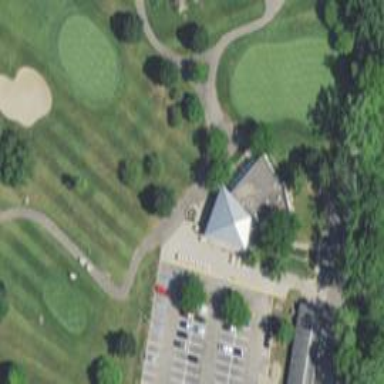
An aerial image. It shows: Path designated for golf carts.